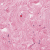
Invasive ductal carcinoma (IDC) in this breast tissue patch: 0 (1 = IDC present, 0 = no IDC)